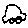
Label: car